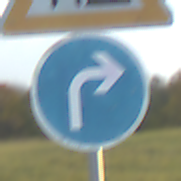
Verkehrszeichen: VorgeschriebeneFahrtrichtungRechts
Zusatzzeichen oben: Arbeitsstelle
Umgebung: Outdoor, Nature
Tageszeit: SunriseSunset
Wetter: PartlyCloudy
Licht: Natural
Jahreszeit: NotSpecified
Kontrast: MediumContrast